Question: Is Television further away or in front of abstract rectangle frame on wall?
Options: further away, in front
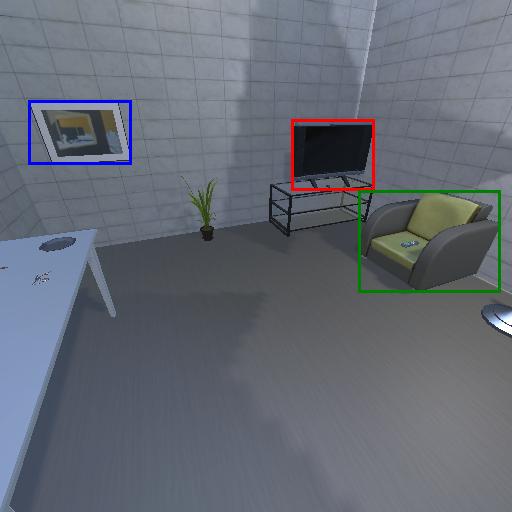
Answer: further away